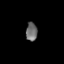
Tissue: lung
Cell type: Epithelial cells
Senescence score: 0.2048
Nuclear area (px): 208
Mean DAPI intensity: 107.274